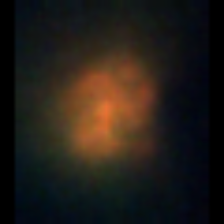
Taxon: Unknown_detritus
Group: Unknown